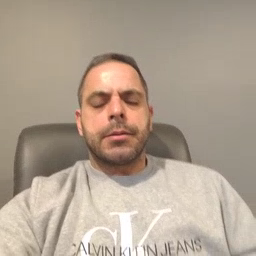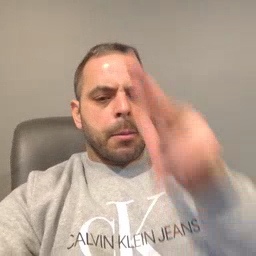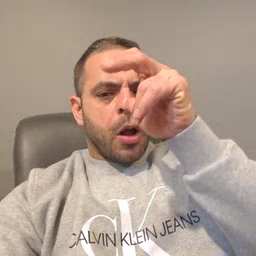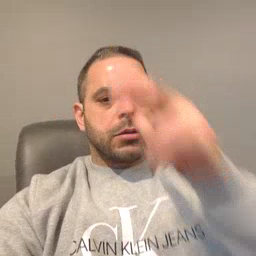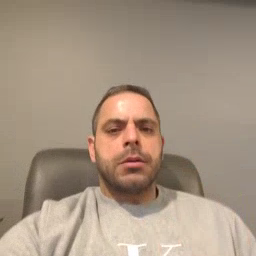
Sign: bug